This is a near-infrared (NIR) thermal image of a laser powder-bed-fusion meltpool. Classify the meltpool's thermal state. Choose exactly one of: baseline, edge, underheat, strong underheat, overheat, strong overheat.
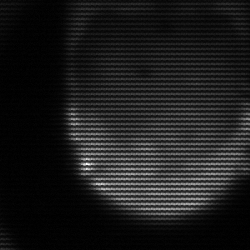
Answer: edge